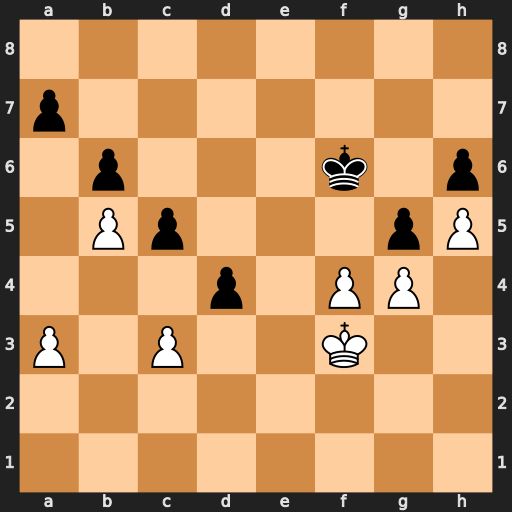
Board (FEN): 8/p7/1p3k1p/1Pp3pP/3p1PP1/P1P2K2/8/8
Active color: w
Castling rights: -
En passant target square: -
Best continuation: cxd4 cxd4 f5